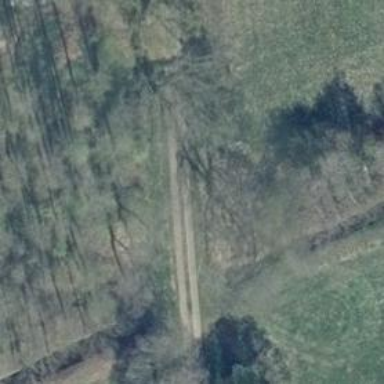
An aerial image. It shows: High-quality track road with concrete lanes.